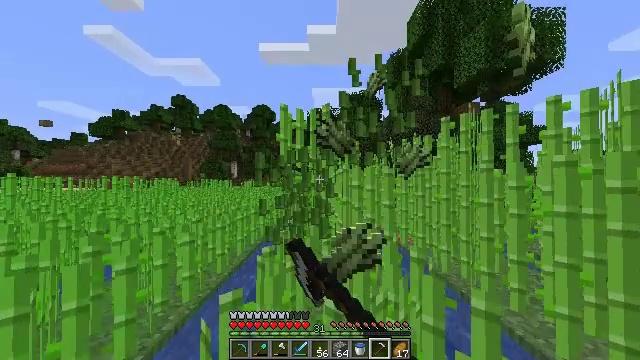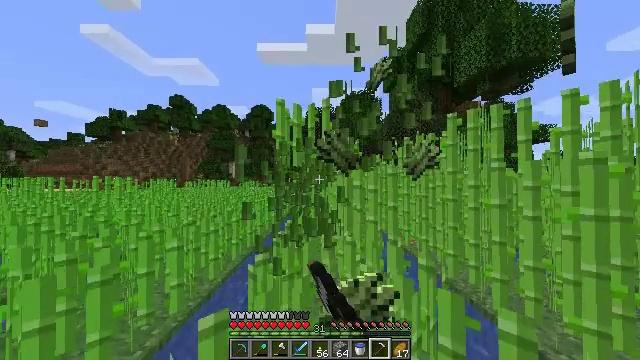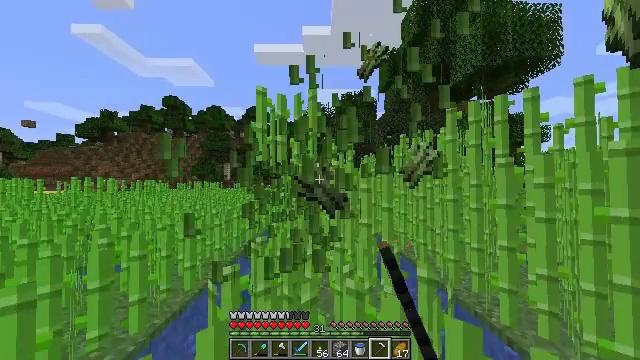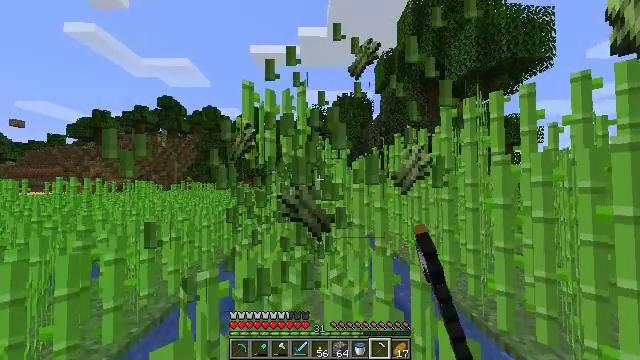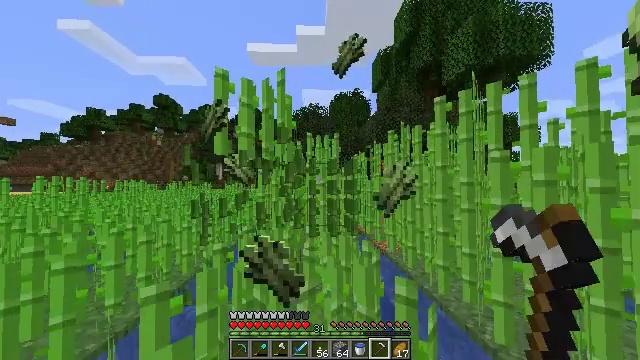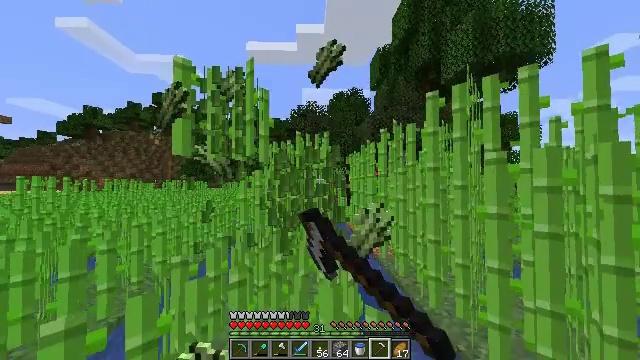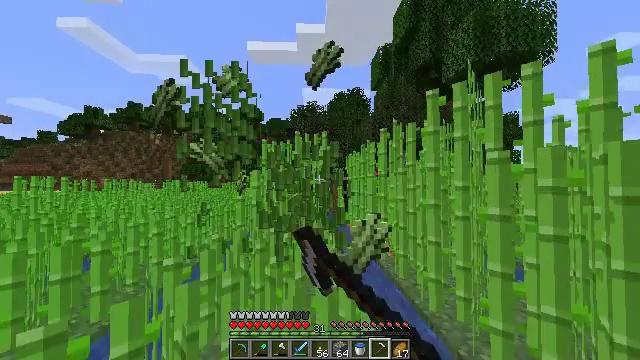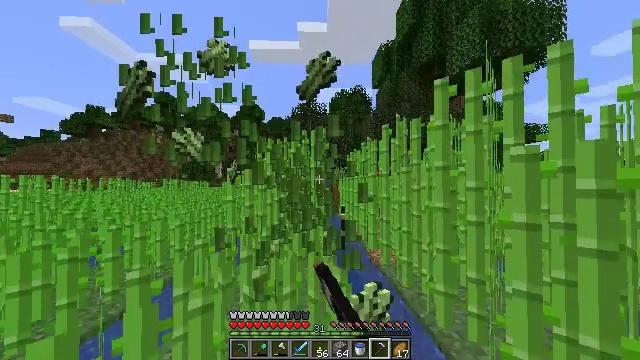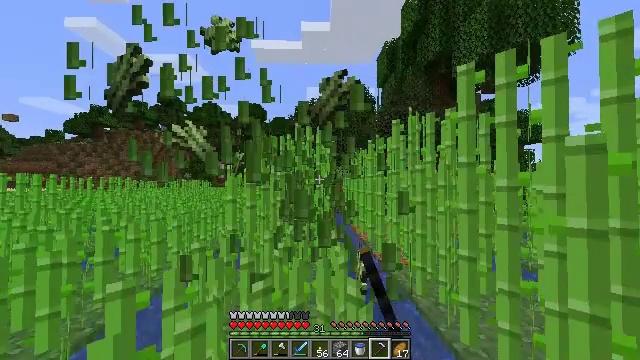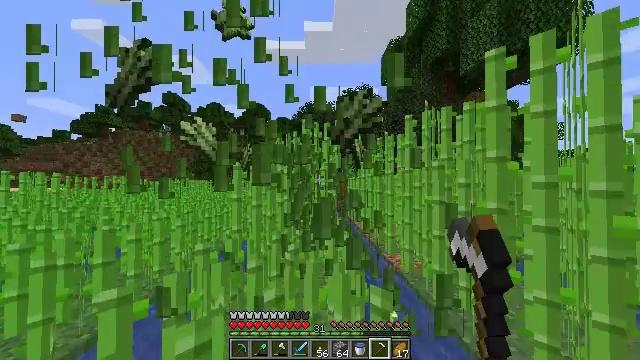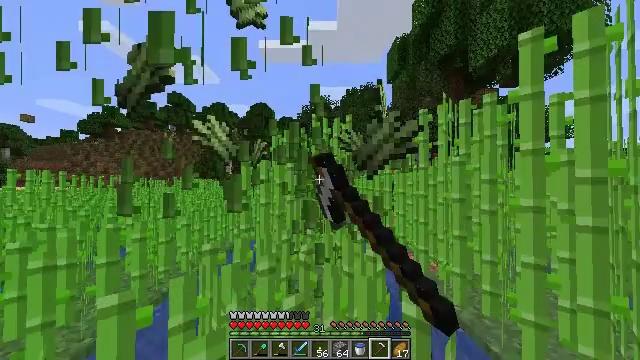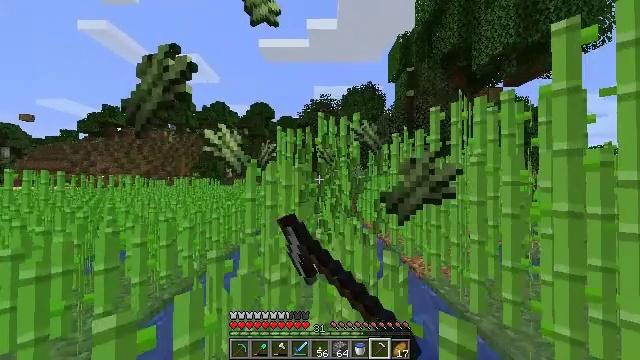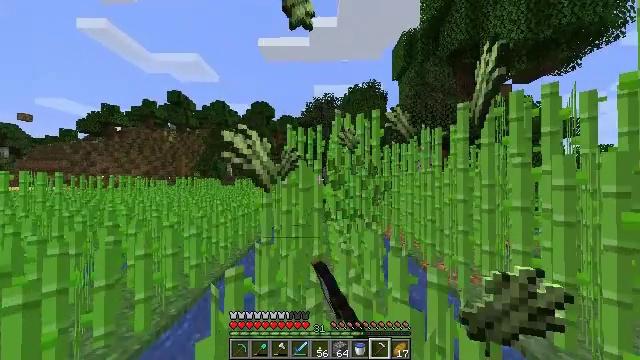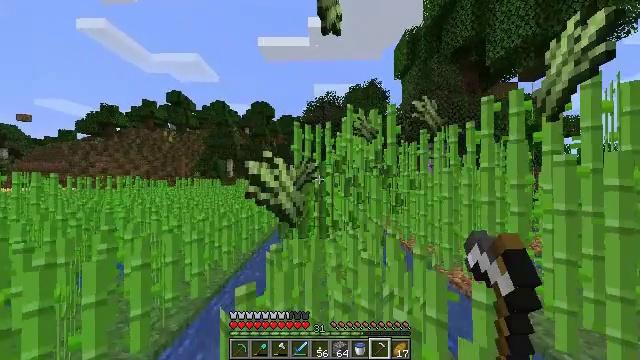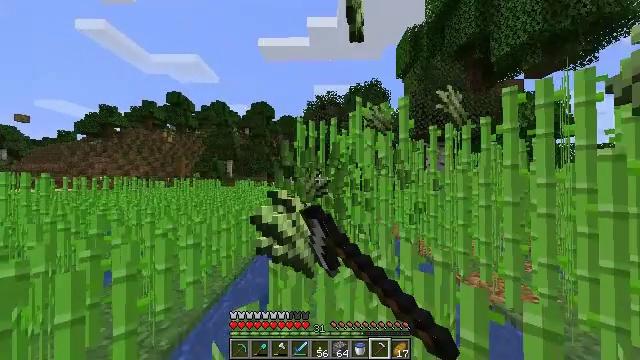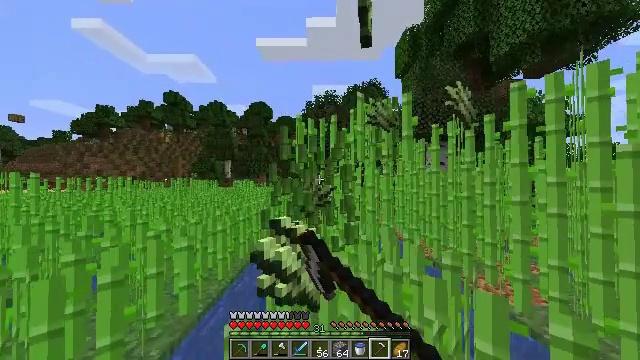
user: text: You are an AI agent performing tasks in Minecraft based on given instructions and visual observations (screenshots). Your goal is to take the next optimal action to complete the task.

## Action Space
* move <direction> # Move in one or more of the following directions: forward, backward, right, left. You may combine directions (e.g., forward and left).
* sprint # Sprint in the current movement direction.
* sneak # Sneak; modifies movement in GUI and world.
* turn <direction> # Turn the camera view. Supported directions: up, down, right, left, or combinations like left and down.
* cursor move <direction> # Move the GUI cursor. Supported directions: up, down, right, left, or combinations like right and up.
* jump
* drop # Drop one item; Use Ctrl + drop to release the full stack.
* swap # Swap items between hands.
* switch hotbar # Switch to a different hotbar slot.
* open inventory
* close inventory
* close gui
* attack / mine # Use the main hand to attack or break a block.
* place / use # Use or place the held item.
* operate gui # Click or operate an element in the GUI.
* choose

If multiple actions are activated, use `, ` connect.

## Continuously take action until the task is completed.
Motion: motion action
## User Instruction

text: Gather sugar cane for crafting.
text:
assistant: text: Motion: move forward and move right, sprint, attack / mine
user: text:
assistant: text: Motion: move forward and move right, sprint, attack / mine
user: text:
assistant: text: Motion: move forward and move right, sprint, attack / mine
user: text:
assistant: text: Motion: move forward and move right, sprint, attack / mine
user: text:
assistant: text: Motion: move forward and move right, sprint, attack / mine
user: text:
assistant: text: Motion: move forward, sprint, attack / mine
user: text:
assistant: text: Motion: move forward and move left, sprint, attack / mine
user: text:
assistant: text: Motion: move forward and move left, sprint, attack / mine
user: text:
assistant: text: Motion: move forward and move left, sprint, attack / mine
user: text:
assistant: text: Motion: move forward and move left, sprint, attack / mine
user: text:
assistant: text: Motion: move forward and move left, sprint, attack / mine
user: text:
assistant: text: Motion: move forward and move left, sprint, attack / mine
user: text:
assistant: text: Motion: move forward, sprint, attack / mine
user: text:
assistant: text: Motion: move forward, sprint, attack / mine
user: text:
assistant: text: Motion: move forward, sprint, attack / mine
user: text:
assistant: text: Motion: move forward, sprint, attack / mine
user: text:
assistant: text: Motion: move forward and move right, sprint, attack / mine
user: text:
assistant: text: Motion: move forward and move right, sprint, attack / mine
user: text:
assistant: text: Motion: move forward and move right, sprint, attack / mine
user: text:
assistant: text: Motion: move forward and move right, sprint, attack / mine
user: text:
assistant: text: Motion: move forward, sprint, attack / mine
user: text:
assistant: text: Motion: move forward, sprint, attack / mine
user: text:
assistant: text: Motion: move forward and move left, sprint, attack / mine
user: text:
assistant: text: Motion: move forward and move left, sprint, attack / mine
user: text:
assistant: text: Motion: move forward and move left, sprint, attack / mine
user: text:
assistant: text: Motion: move forward and move left, sprint, attack / mine
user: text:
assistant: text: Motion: move forward and move left, sprint, attack / mine
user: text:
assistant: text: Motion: move forward, sprint, attack / mine
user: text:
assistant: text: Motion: move forward, sprint, attack / mine
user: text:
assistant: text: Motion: move forward, sprint, attack / mine